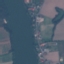
Land use / land cover: River